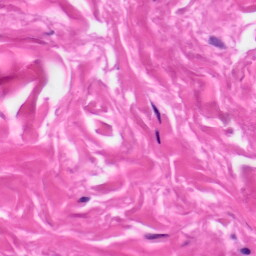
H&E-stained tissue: Skin